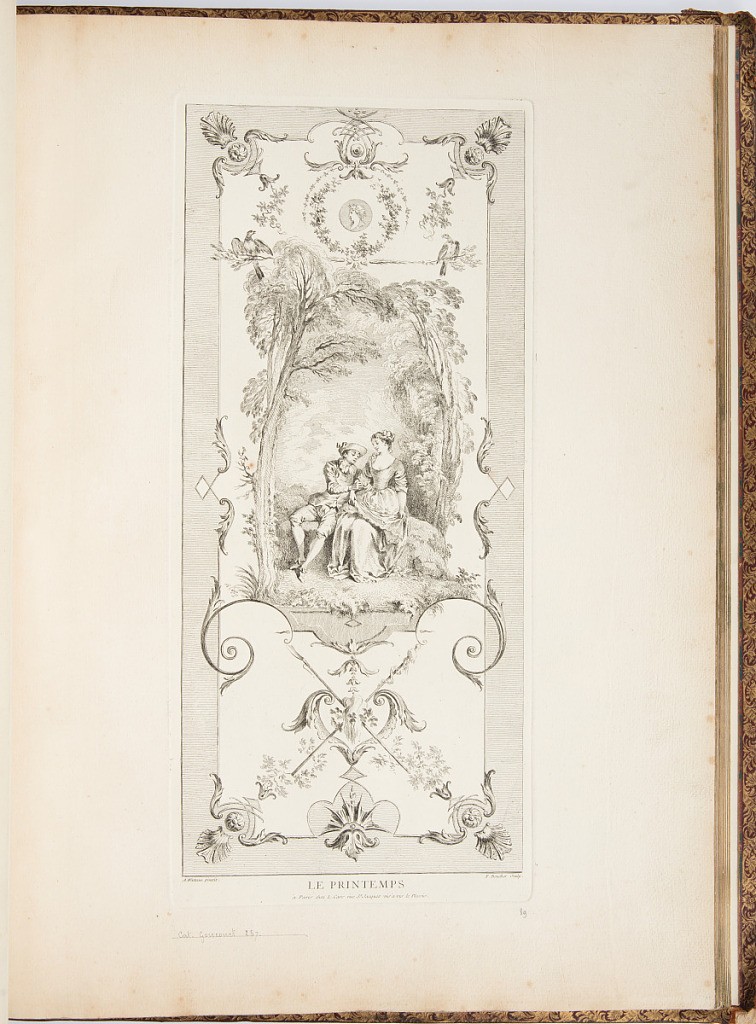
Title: LE PRINTEMPS
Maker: Antoine Watteau, French, 1684–1721
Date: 1723-1735
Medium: Etching on laid paper
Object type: Bound print
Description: Vignette of a young couple sitting in a landscape; the young man leans against the young woman, plucking a flower. The scene is surrounded by ornamentation, including leaves, wreaths, a portrait medallion, birds, scrolls, and cartouches. The plate is signed.